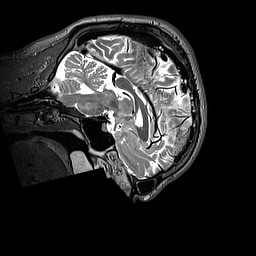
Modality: T2w
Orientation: sagittal
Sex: male
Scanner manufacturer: siemens
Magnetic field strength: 3 T
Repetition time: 3.2 s
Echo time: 0.409 s